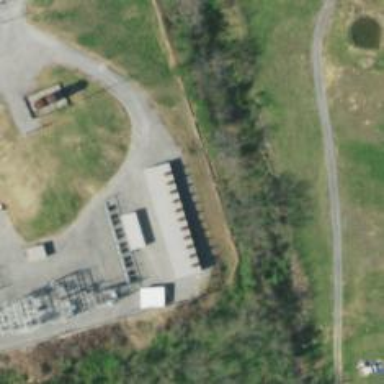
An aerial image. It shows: Generator is pictured.